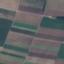
Label: AnnualCrop